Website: bh-photo
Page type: gifting
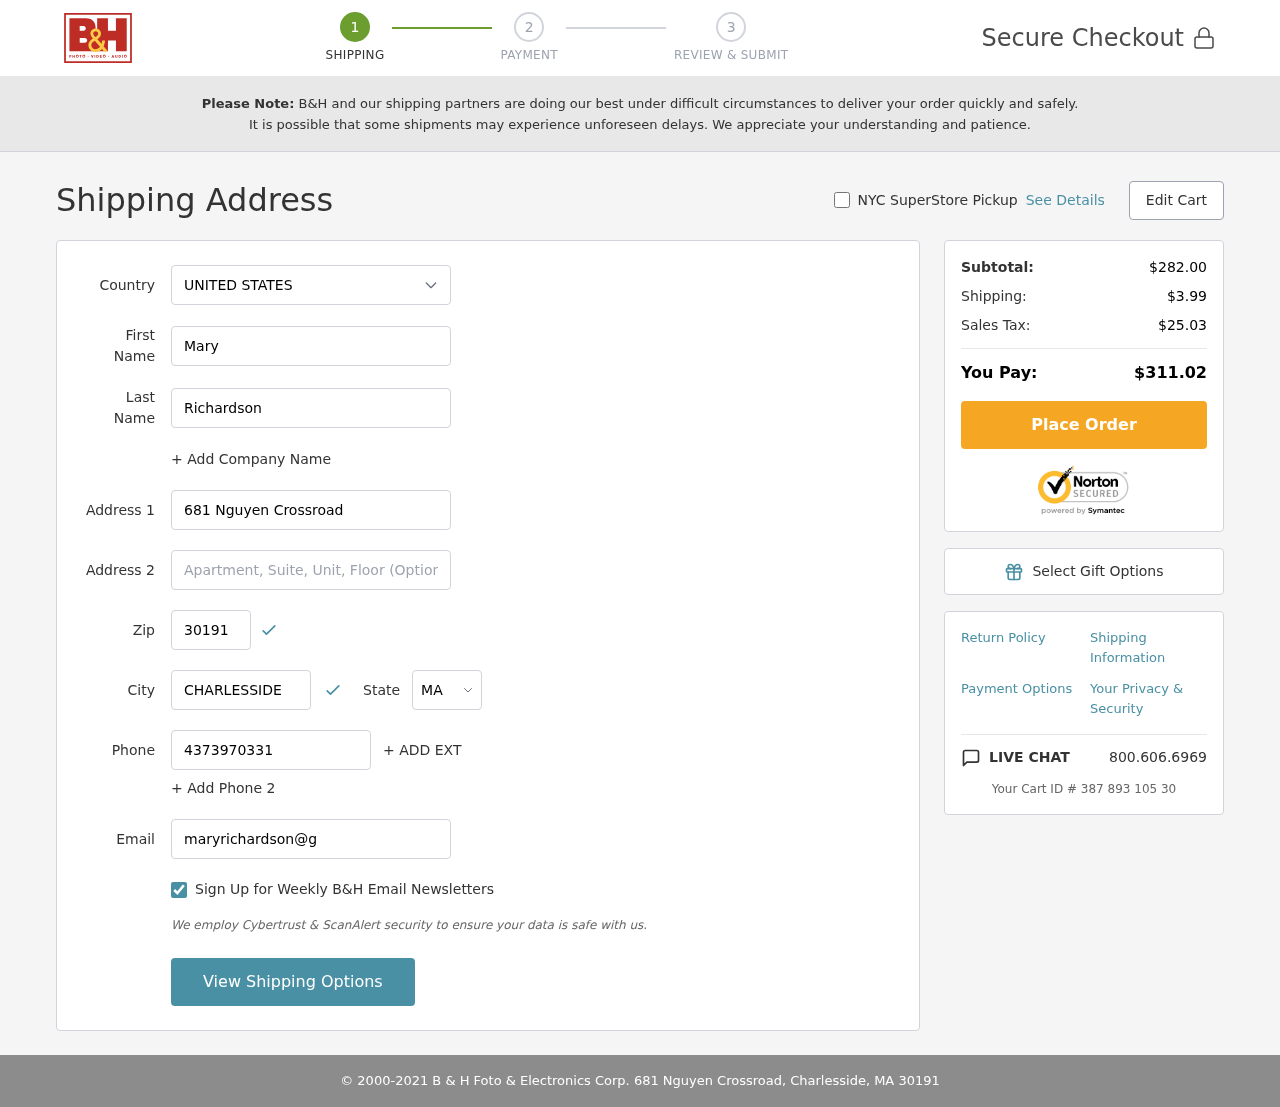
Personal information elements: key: PII_CITY
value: Charlesside
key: PII_COUNTRY
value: United States
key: PII_EMAIL
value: maryrichardson@gmail.com
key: PII_FIRSTNAME
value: Mary
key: PII_LASTNAME
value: Richardson
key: PII_PHONE
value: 4373970331
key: PII_POSTCODE
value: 30191
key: PII_STATE_ABBR
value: MA
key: PII_STREET
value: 681 Nguyen Crossroad
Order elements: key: ORDER_SUBTOTAL
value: $282.00
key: ORDER_SHIPPING_COST
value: $3.99
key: ORDER_TAX
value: $25.03
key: ORDER_TOTAL
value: $311.02
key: ORDER_ID
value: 387 893 105 30